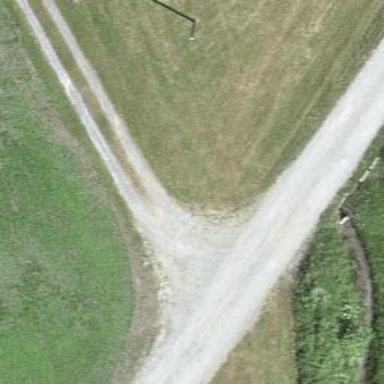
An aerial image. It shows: Track with grade2 tracktype.